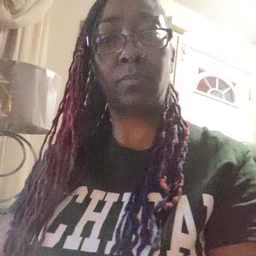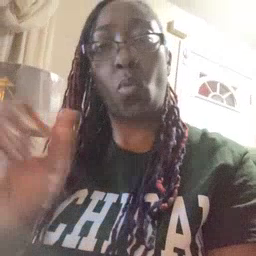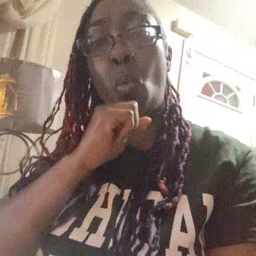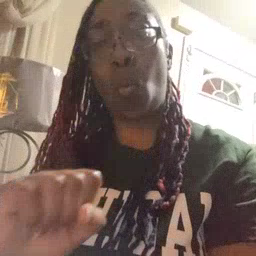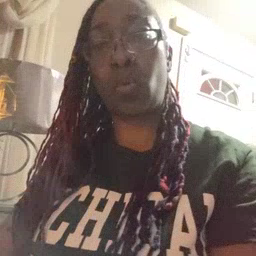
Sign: old